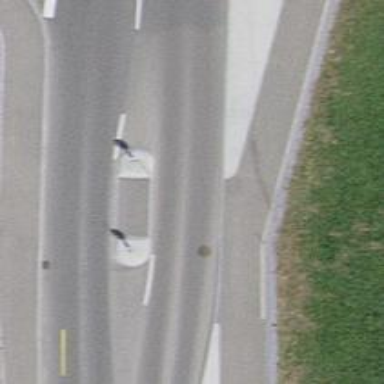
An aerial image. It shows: Tertiary road with asphalt surface and separate sidewalk.